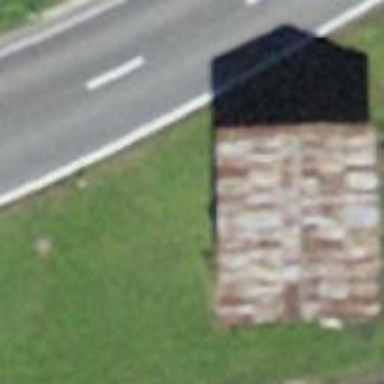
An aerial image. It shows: Building with tiled roof.